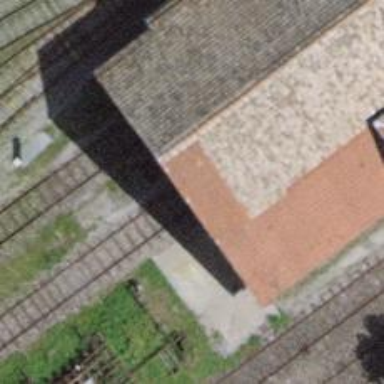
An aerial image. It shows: Railway yard with one track.